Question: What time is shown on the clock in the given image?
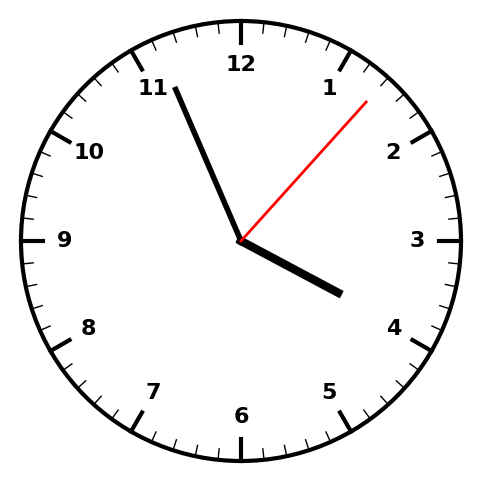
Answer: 03:56:07